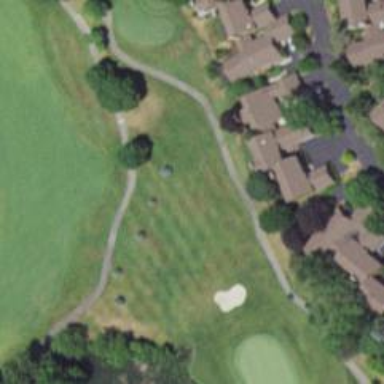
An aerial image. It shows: Path for golf carts.